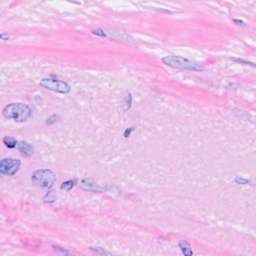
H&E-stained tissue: Breast